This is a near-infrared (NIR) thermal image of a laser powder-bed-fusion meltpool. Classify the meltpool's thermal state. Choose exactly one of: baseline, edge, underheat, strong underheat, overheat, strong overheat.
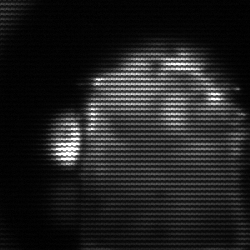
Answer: baseline